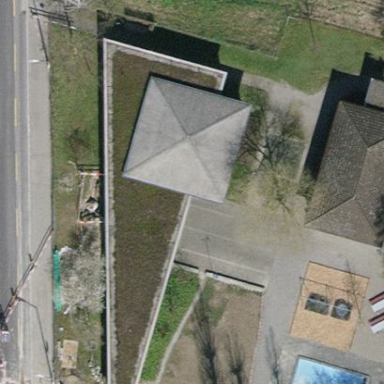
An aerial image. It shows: School building.